Question: I have a WSO2 Data server services, which I map through WSO2 ESB. The Data Server Service returns some cyrillic fields (utf-8 encoding).
When I use the "tryIt" feature in the ESB, the service works just fine, but the response's encoding is broken. I am sure the problem is in the encoding of the database.
Is that a bug and most important is the problem only with the "tryIt" feature?

P.S. Sorry for the small picture, but you can still see the "???? ????" symbols which should be cyrillic letters.
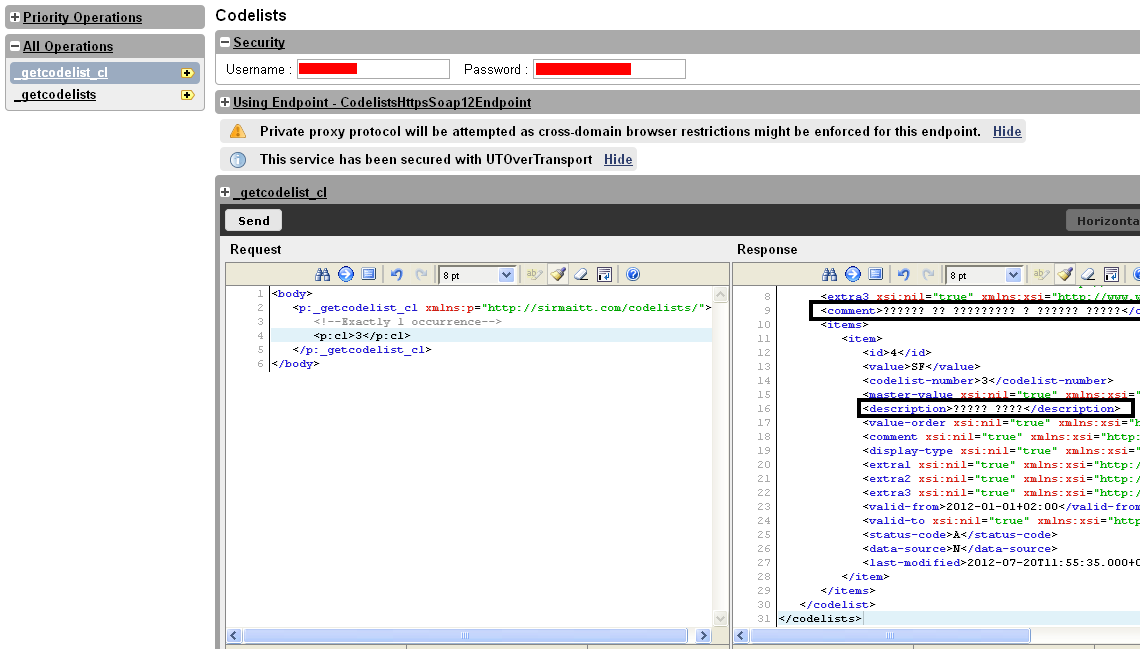
Answer: In case someone needs this I've found out that the problem is in the tryIt tool. When I call the service from SOAP UI or from a generated stub the text encoding is ok.